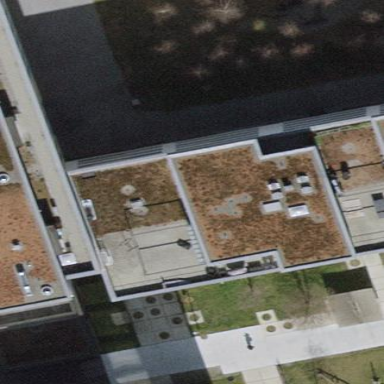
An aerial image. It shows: Flat-roofed apartment building.